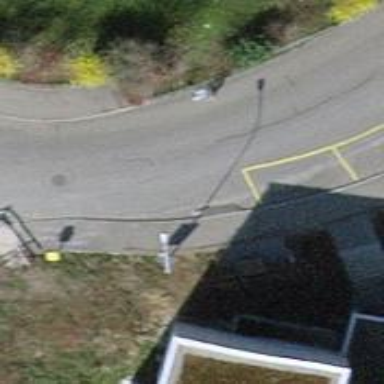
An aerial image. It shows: Post box is visible.